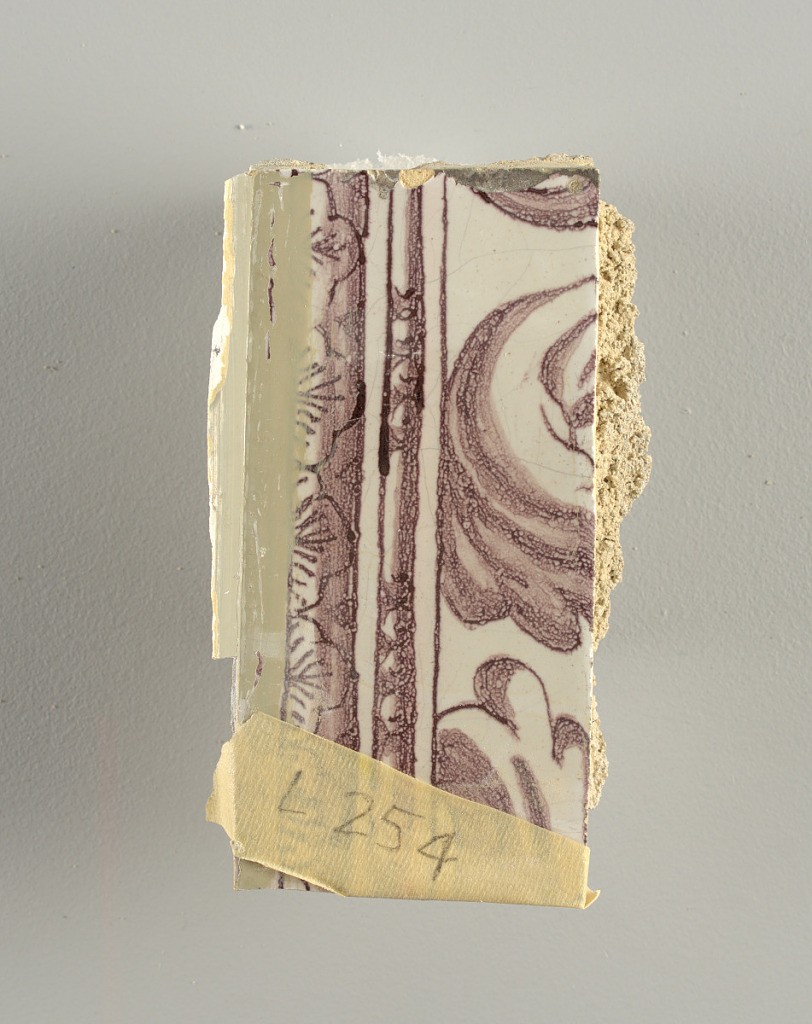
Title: Wall facing
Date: ca. 1725
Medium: Tin-glazed earthenware, underglaze
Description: Horizontal rectangle.  Thirty-seven tiles wide and twenty-one high with opening for door or window nineteen and one-half tiles high and twelve wide.  To left and right of opening, centered canopy above. Left, woman representing Hope, right, a sculputure urn.  Centered above opening, a mascaron.  Arabesque design of foliage.